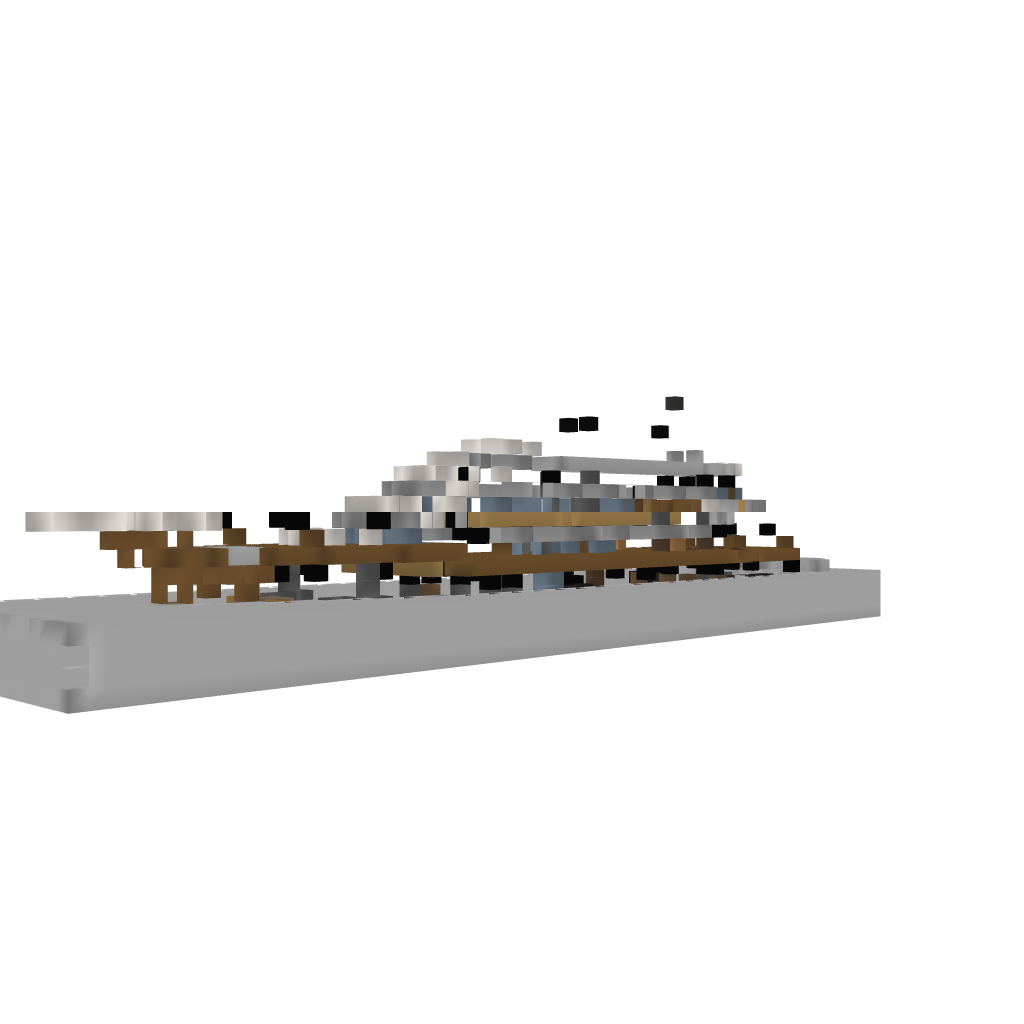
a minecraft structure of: Beautiful Yacht!